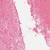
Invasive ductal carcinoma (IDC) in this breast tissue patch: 0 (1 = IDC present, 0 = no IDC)